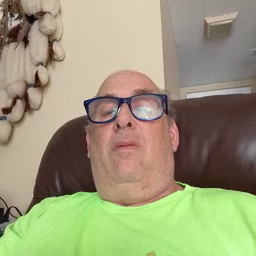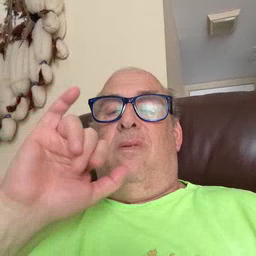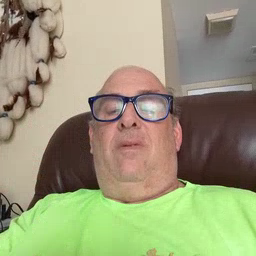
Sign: that